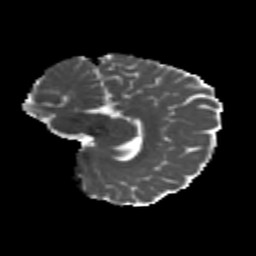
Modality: MD
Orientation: sagittal
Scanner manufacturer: siemens
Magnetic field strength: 3 T
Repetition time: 4.16 s
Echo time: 0.0806 s